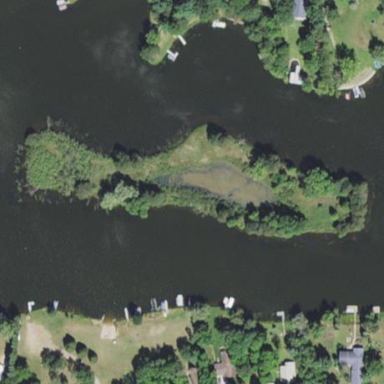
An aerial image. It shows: Islet.